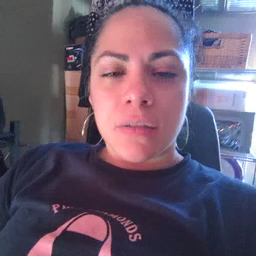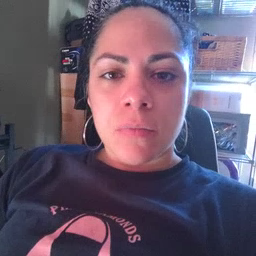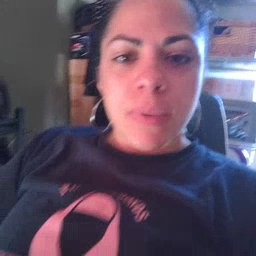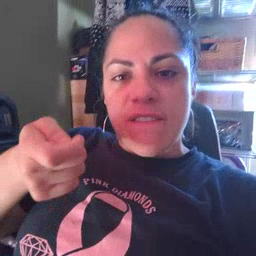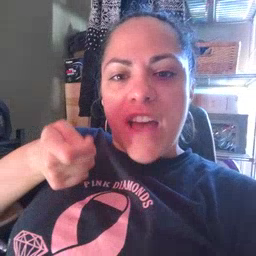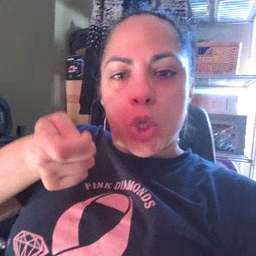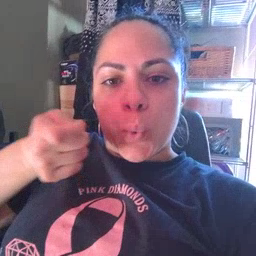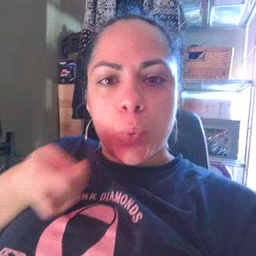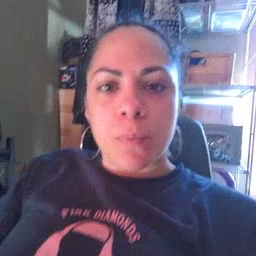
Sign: vacuum